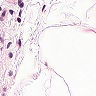
Metastatic tissue present: no